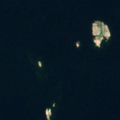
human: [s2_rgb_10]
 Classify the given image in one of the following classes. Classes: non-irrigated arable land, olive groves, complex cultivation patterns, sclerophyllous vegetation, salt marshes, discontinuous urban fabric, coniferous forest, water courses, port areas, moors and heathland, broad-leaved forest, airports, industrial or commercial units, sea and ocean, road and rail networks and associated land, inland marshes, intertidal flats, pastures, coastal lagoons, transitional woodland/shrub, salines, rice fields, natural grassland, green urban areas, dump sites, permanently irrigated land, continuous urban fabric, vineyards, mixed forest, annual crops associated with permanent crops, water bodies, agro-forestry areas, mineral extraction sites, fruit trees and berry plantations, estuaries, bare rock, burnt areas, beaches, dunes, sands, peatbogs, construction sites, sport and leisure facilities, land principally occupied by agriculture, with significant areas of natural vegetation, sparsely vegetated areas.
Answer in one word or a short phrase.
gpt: sea and ocean